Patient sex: M
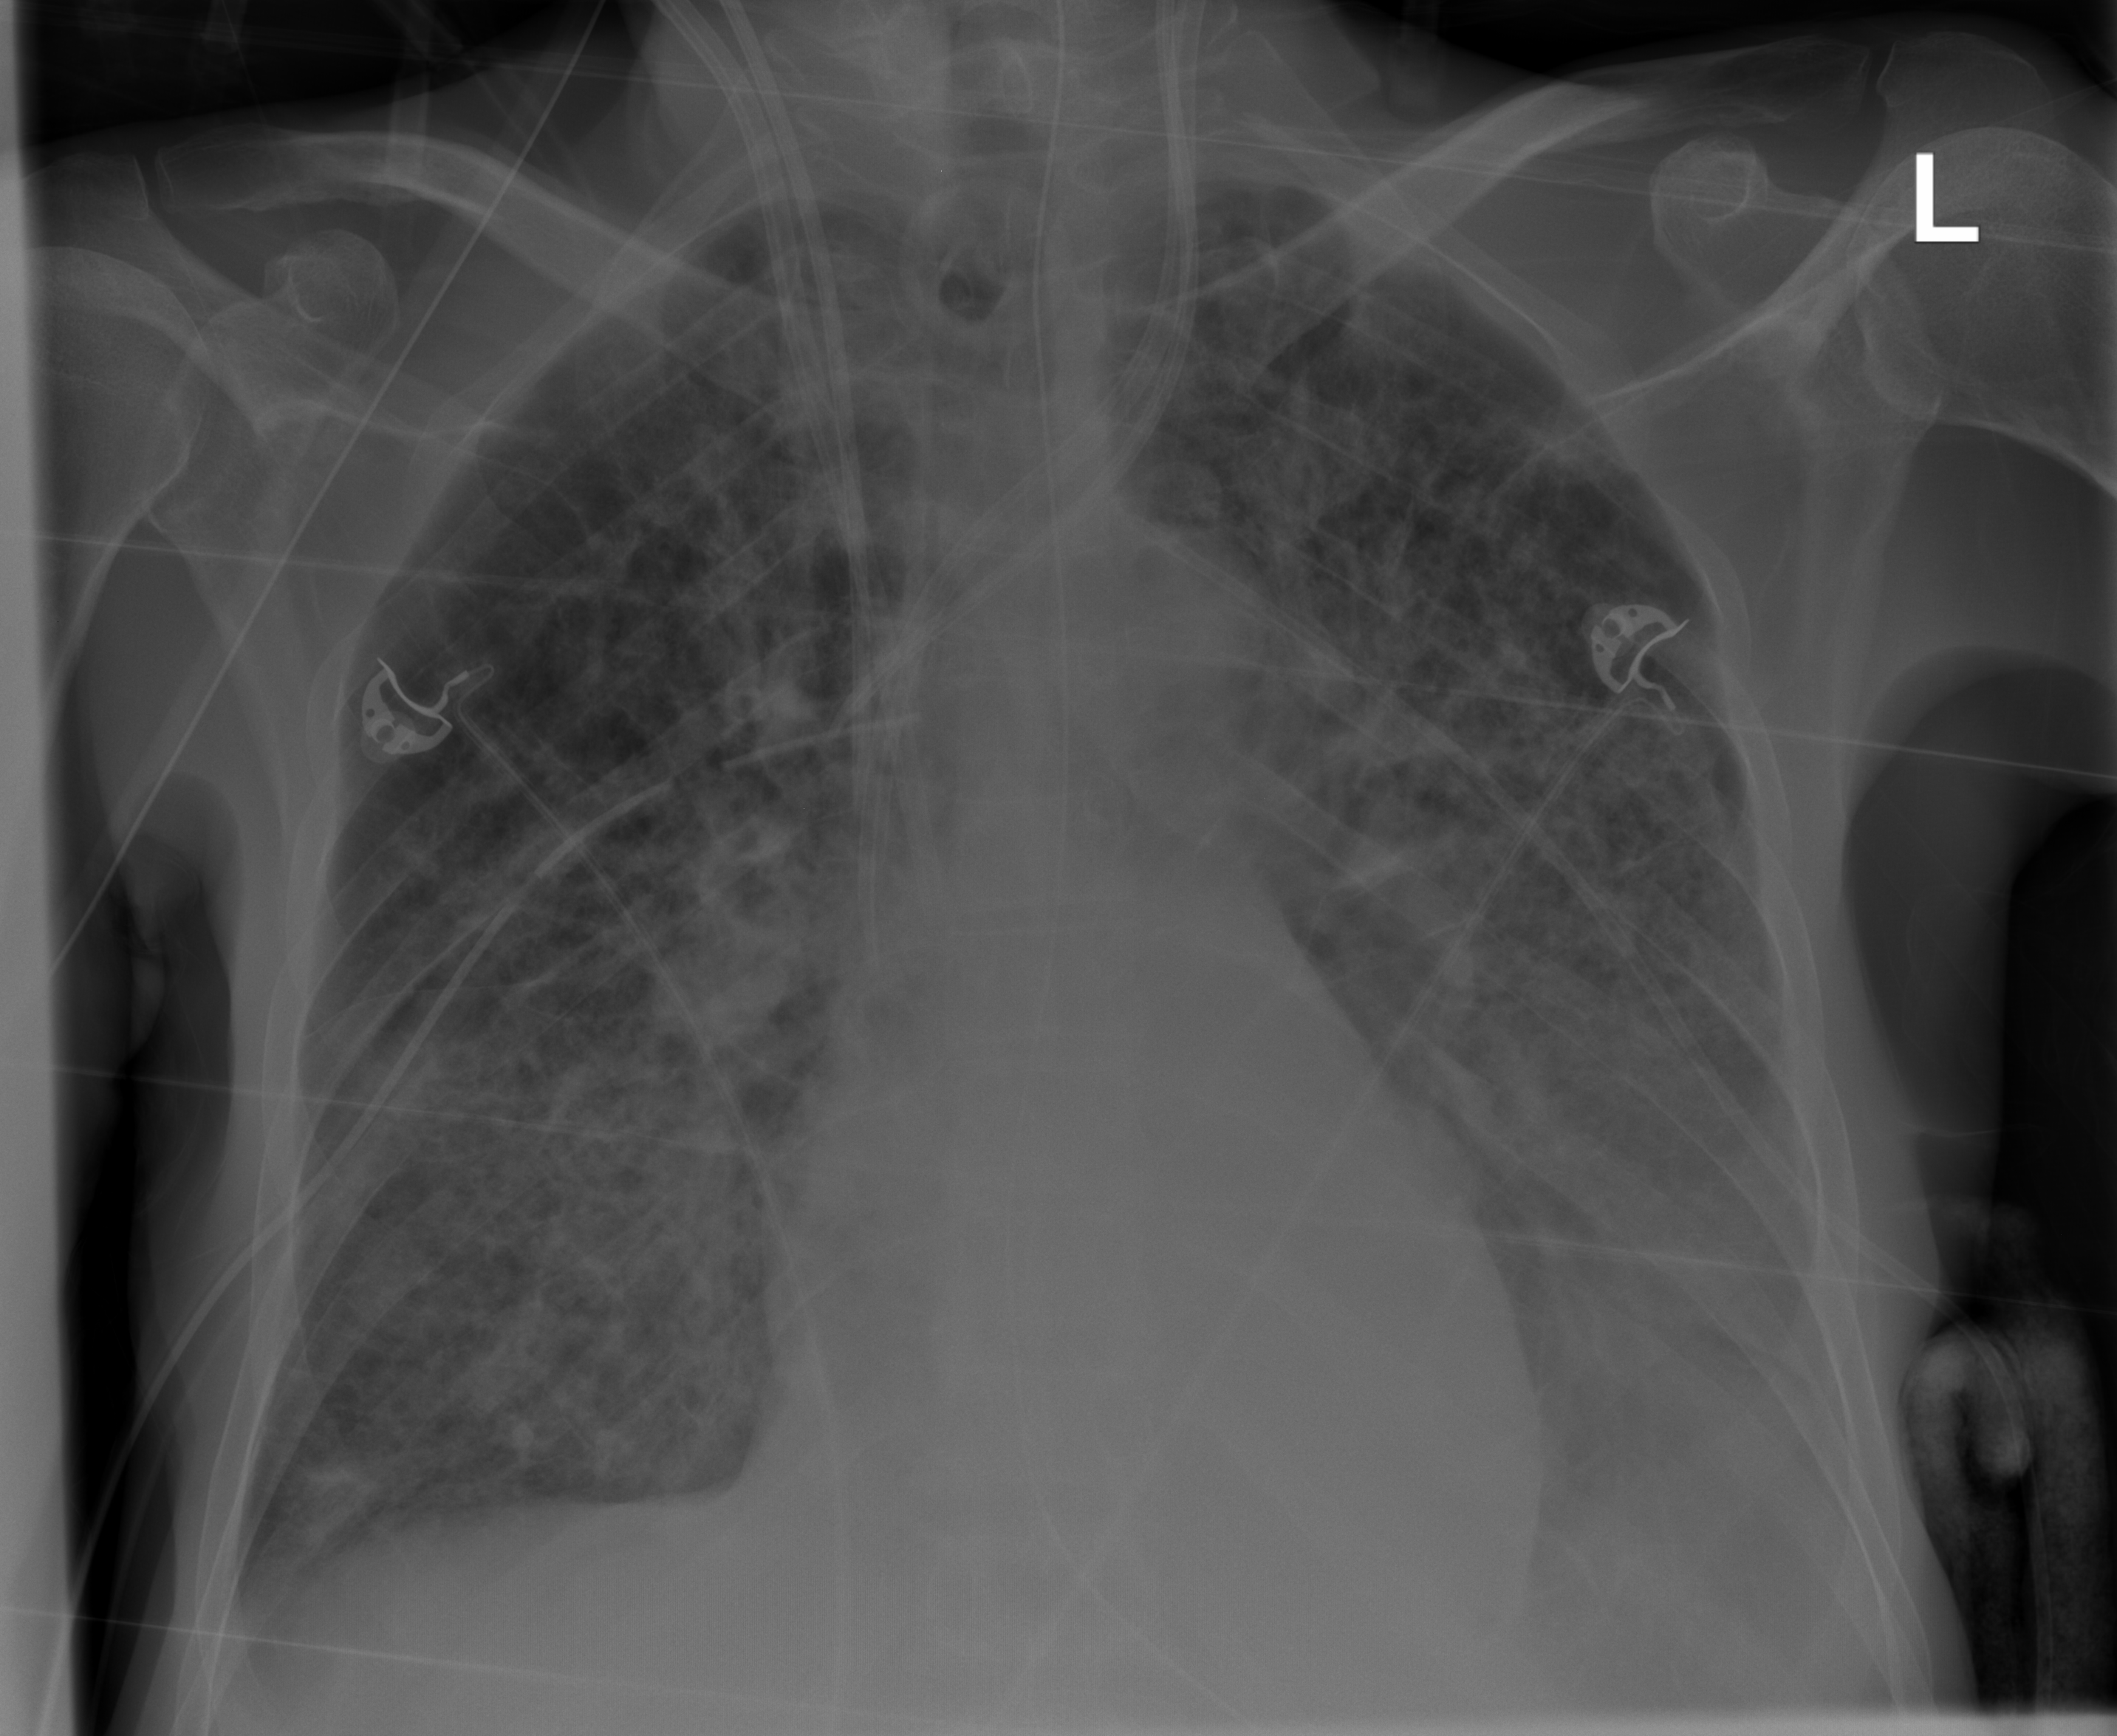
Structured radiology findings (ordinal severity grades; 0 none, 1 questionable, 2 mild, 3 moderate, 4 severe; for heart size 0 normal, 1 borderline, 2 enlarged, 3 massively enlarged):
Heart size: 0
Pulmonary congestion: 2
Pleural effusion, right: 2
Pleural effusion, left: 3
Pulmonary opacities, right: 2
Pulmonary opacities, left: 2
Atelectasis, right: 2
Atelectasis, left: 2